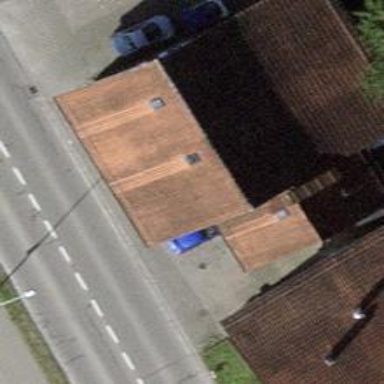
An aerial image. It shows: Car repair shop.